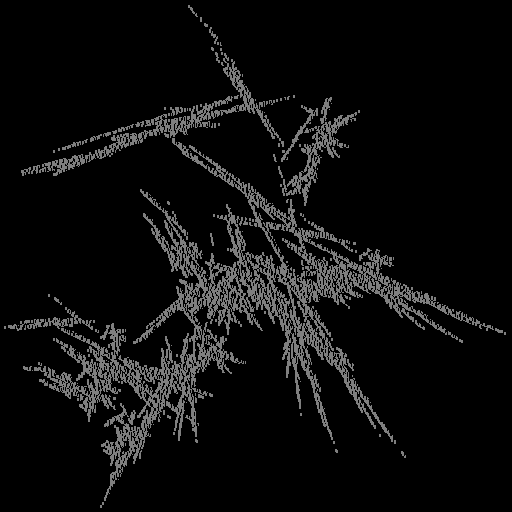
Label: groundpine